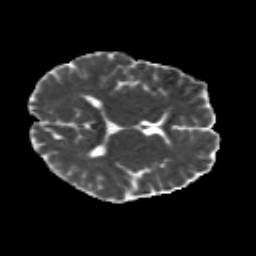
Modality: MD
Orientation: axial
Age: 20
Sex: male
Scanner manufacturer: siemens
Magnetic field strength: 3 T
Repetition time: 8.8 s
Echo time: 0.085 s